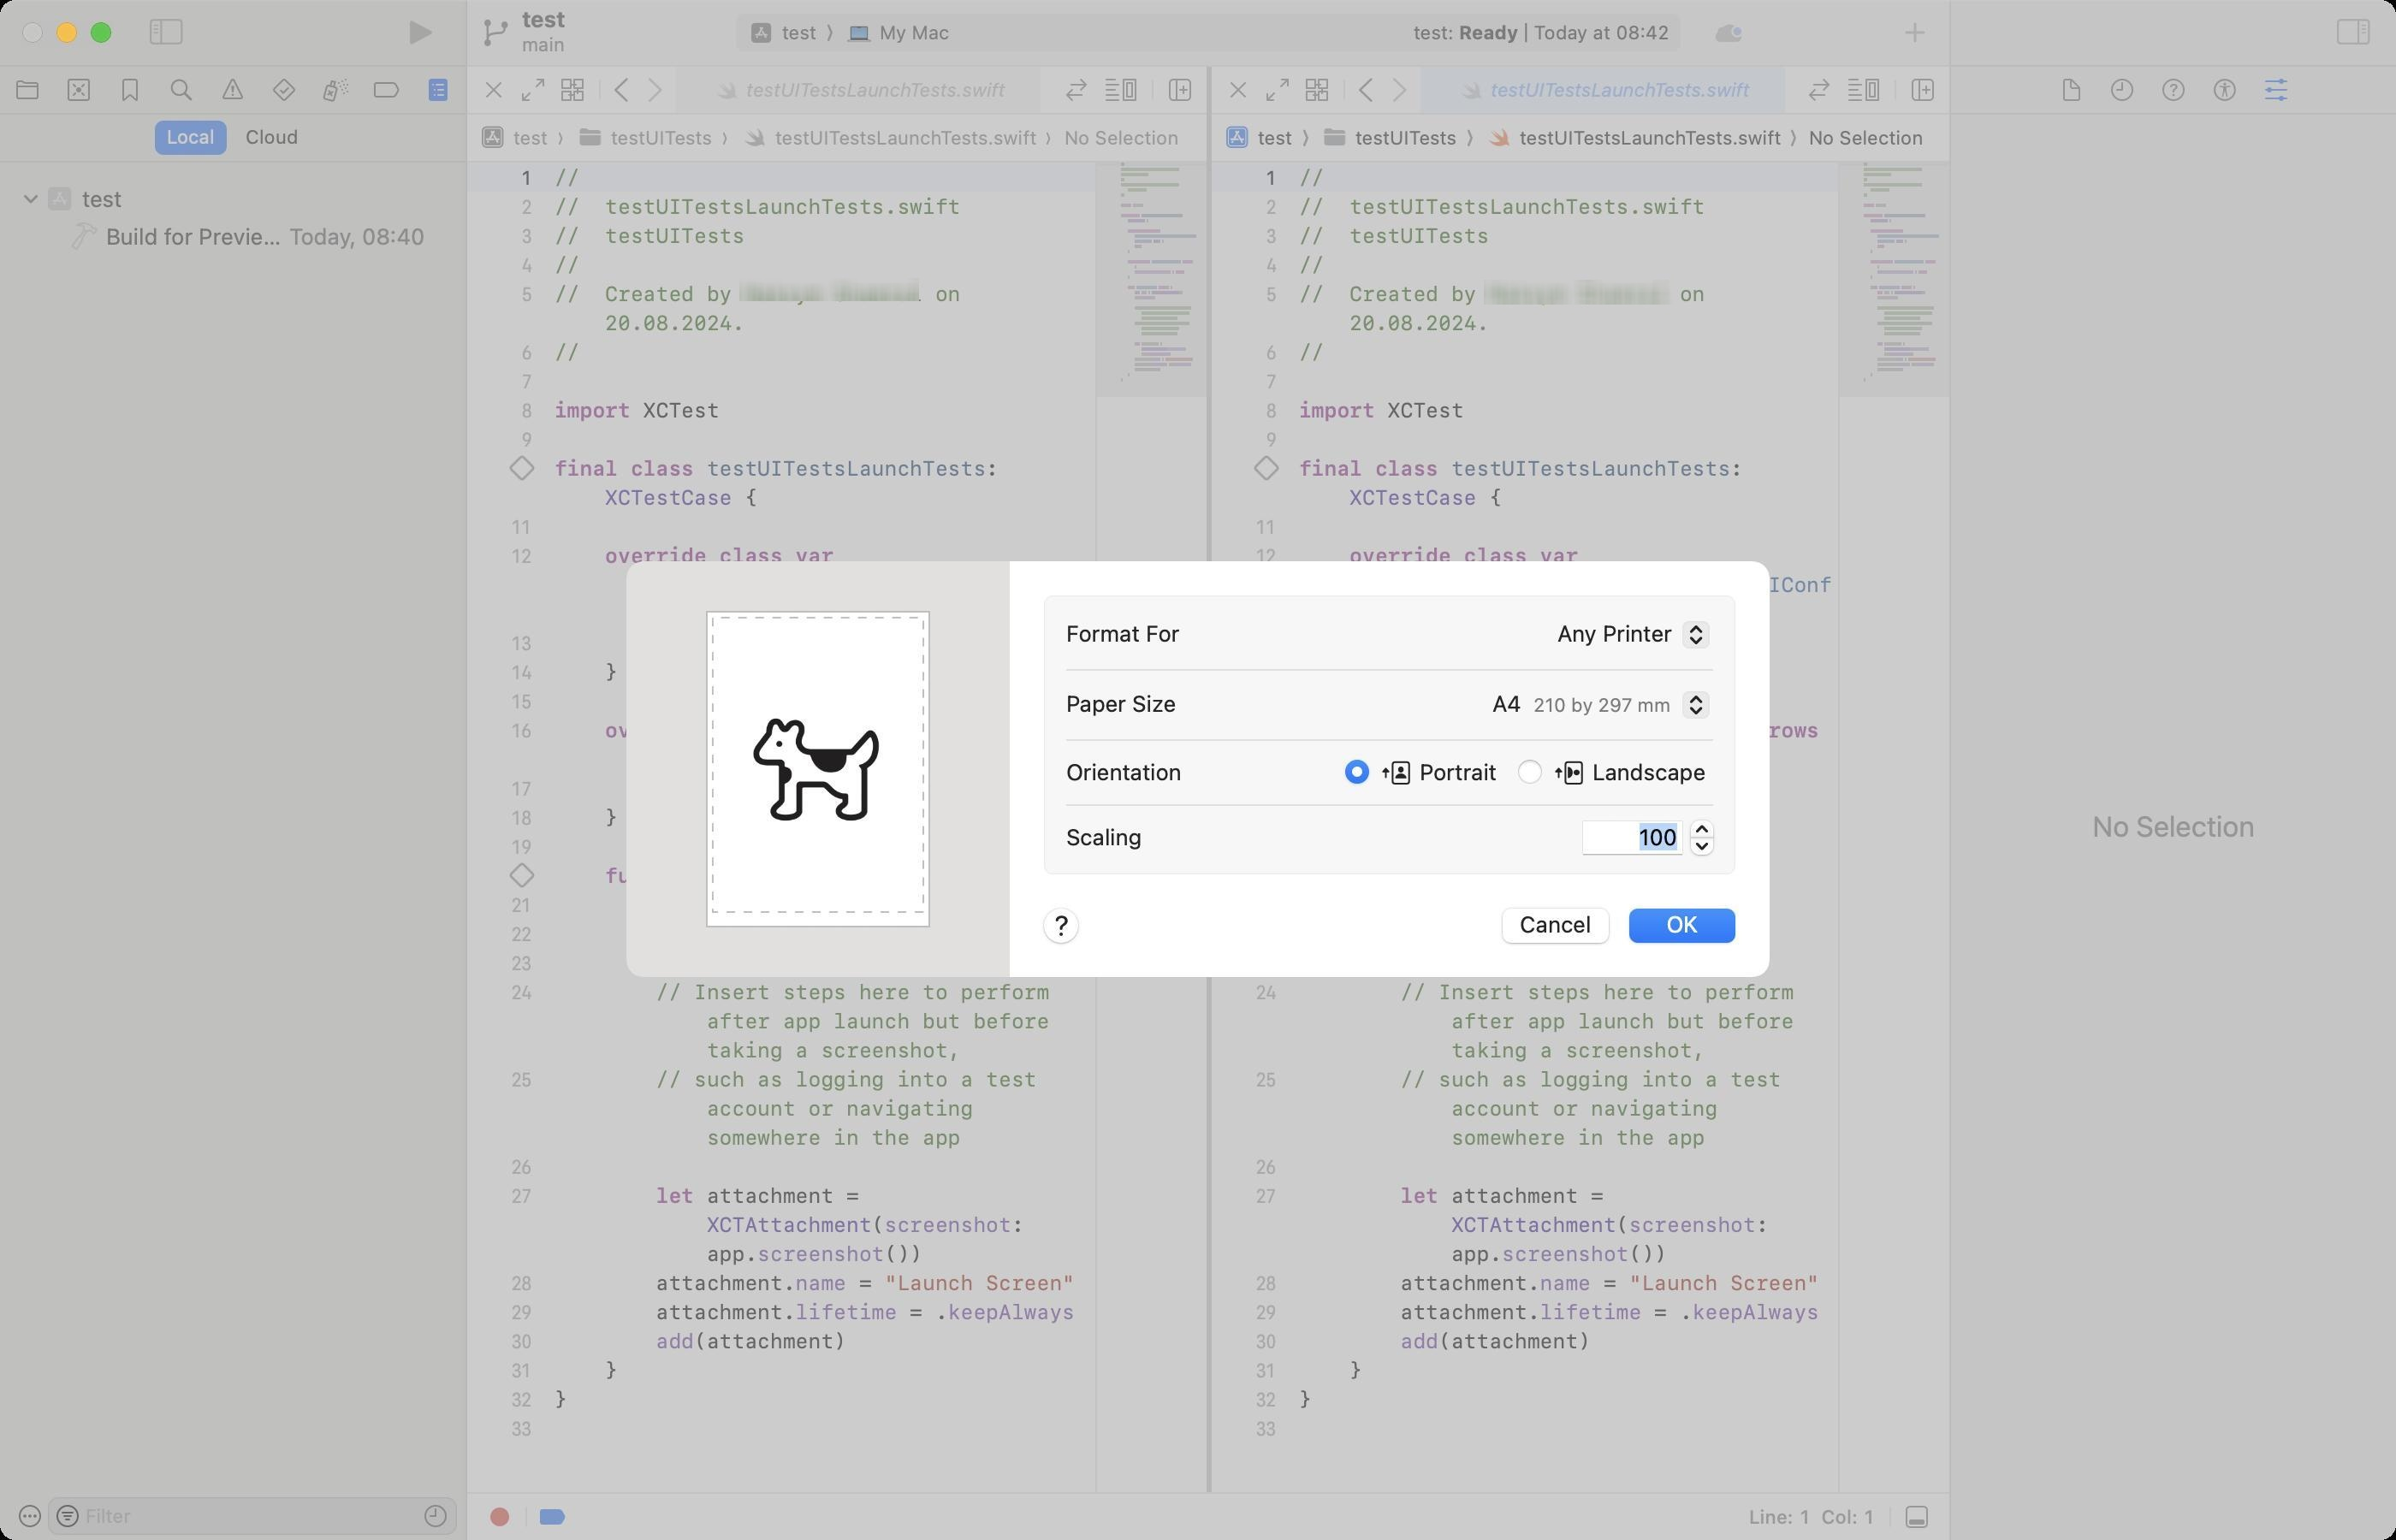
Accessibility tree:
{"name": "test_—_testUITestsLaunchTests.swift", "role": "AXWindow", "description": null, "role_description": "standard window", "value": null, "position": "164.00;127.00", "size": "1400;900", "children": [{"name": "test.xcodeproj", "role": "AXSplitGroup", "description": "/Users/[username]/Code/test/test/test.xcodeproj", "role_description": "split group", "value": null, "position": "0.00;0.00", "size": "1400;900", "children": [{"name": null, "role": "AXGroup", "description": "navigator", "role_description": "group", "value": null, "position": "0.00;0.00", "size": "272;900", "children": [{"name": "", "role": "AXRadioButton", "description": "Project", "role_description": "radio button", "value": 0, "position": "1.00;39.00", "size": "30;27", "children": []}, {"name": "", "role": "AXRadioButton", "description": "Source Control", "role_description": "radio button", "value": 0, "position": "31.00;39.00", "size": "30;27", "children": []}, {"name": "", "role": "AXRadioButton", "description": "Bookmarks", "role_description": "radio button", "value": 0, "position": "61.00;39.00", "size": "30;27", "children": []}, {"name": "", "role": "AXRadioButton", "description": "Find", "role_description": "radio button", "value": 0, "position": "91.00;39.00", "size": "30;27", "children": []}, {"name": "", "role": "AXRadioButton", "description": "Issues", "role_description": "radio button", "value": 0, "position": "121.00;39.00", "size": "30;27", "children": []}, {"name": "", "role": "AXRadioButton", "description": "Tests", "role_description": "radio button", "value": 0, "position": "151.00;39.00", "size": "30;27", "children": []}, {"name": "", "role": "AXRadioButton", "description": "Debug", "role_description": "radio button", "value": 0, "position": "181.00;39.00", "size": "30;27", "children": []}, {"name": "", "role": "AXRadioButton", "description": "Breakpoints", "role_description": "radio button", "value": 0, "position": "211.00;39.00", "size": "30;27", "children": []}, {"name": "", "role": "AXRadioButton", "description": "Reports", "role_description": "radio button", "value": 1, "position": "241.00;39.00", "size": "30;27", "children": []}, {"name": "Local", "role": "AXRadioButton", "description": null, "role_description": "radio button", "value": 1, "position": "90.50;70.50", "size": "42;20", "children": []}, {"name": "Cloud", "role": "AXRadioButton", "description": null, "role_description": "radio button", "value": 0, "position": "136.50;70.50", "size": "45;20", "children": []}, {"name": null, "role": "AXScrollArea", "description": null, "role_description": "scroll area", "value": null, "position": "0.00;95.00", "size": "272;777", "children": [{"name": null, "role": "AXOutline", "description": "Report Navigator", "role_description": "outline", "value": null, "position": "0.00;105.00", "size": "272;767", "children": [{"name": null, "role": "AXRow", "description": null, "role_description": "outline row", "value": null, "position": "0.00;105.00", "size": "272;22", "children": [{"name": null, "role": "AXCell", "description": null, "role_description": "cell", "value": null, "position": "10.00;105.00", "size": "252;22", "children": [{"name": null, "role": "AXImage", "description": "", "role_description": "", "value": null, "position": "26.50;108.00", "size": "17;16", "children": []}, {"name": null, "role": "AXStaticText", "description": null, "role_description": "text", "value": "test", "position": "46.00;108.00", "size": "210;16", "children": []}, {"name": null, "role": "AXDisclosureTriangle", "description": null, "role_description": "disclosure triangle", "value": 1, "position": "12.00;105.00", "size": "13;22", "children": []}]}]}, {"name": null, "role": "AXRow", "description": null, "role_description": "outline row", "value": null, "position": "0.00;127.00", "size": "272;22", "children": [{"name": null, "role": "AXCell", "description": null, "role_description": "cell", "value": null, "position": "10.00;127.00", "size": "252;22", "children": [{"name": null, "role": "AXImage", "description": "", "role_description": "", "value": null, "position": "41.00;130.00", "size": "16;16", "children": []}, {"name": null, "role": "AXStaticText", "description": null, "role_description": "text", "value": "Today, 08:40", "position": "167.00;130.00", "size": "84;16", "children": []}, {"name": null, "role": "AXStaticText", "description": null, "role_description": "text", "value": "Build for Previews", "position": "60.00;130.00", "size": "107;16", "children": []}]}]}, {"name": null, "role": "AXColumn", "description": null, "role_description": "column", "value": null, "position": "10.00;105.00", "size": "252;767", "children": []}]}]}, {"name": null, "role": "AXTextField", "description": "Report navigator filter", "role_description": "search text field", "value": "", "position": "28.00;875.00", "size": "239;22", "children": [{"name": "toggle_filter", "role": "AXButton", "description": null, "role_description": "button", "value": null, "position": "28.00;875.00", "size": "15;22", "children": []}, {"name": "Recent_reports_filter", "role": "AXCheckBox", "description": null, "role_description": "toggle button", "value": 0, "position": "246.00;876.00", "size": "17;20", "children": []}]}, {"name": "", "role": "AXMenuButton", "description": null, "role_description": "menu button", "value": null, "position": "2.00;876.00", "size": "26;20", "children": []}]}, {"name": null, "role": "AXSplitter", "description": null, "role_description": "splitter", "value": 272.0, "position": "272.00;38.00", "size": "1;862", "children": []}, {"name": null, "role": "AXGroup", "description": "editor area", "role_description": "group", "value": null, "position": "273.00;0.00", "size": "866;900", "children": [{"name": null, "role": "AXSplitGroup", "description": null, "role_description": "split group", "value": null, "position": "273.00;0.00", "size": "866;900", "children": [{"name": null, "role": "AXSplitGroup", "description": null, "role_description": "split group", "value": null, "position": "273.00;0.00", "size": "866;900", "children": [{"name": null, "role": "AXGroup", "description": "testUITestsLaunchTests.swift", "role_description": "group", "value": null, "position": "273.00;0.00", "size": "432;900", "children": [{"name": null, "role": "AXGroup", "description": "testUITestsLaunchTests.swift", "role_description": "group", "value": null, "position": "273.00;0.00", "size": "432;900", "children": [{"name": null, "role": "AXSplitGroup", "description": null, "role_description": "split group", "value": null, "position": "273.00;0.00", "size": "432;900", "children": [{"name": null, "role": "AXScrollArea", "description": null, "role_description": "scroll area", "value": null, "position": "273.00;95.00", "size": "432;777", "children": [{"name": null, "role": "AXTextArea", "description": "Source Editor", "role_description": "text entry area", "value": "//\n//  testUITestsLaunchTests.swift\n//  testUITests\n//\n//  Created by [name] [surname] on 20.08.2024.\n//\n\nimport XCTest\n\nfinal class testUITestsLaunchTests: XCTestCase {\n\n    override class var runsForEachTargetApplicationUIConfiguration: Bool {\n        true\n    }\n\n    override func setUpWithError() throws {\n        continueAfterFailure = false\n    }\n\n    func testLaunch() throws {\n        let app = XCUIApplication()\n        app.launch()\n\n        // Insert steps here to perform after app launch but before taking a screenshot,\n        // such as logging into a test account or navigating somewhere in the app\n\n        let attachment = XCTAttachment(screenshot: app.screenshot())\n        attachment.name = \"Launch Screen\"\n        attachment.lifetime = .keepAlways\n        add(attachment)\n    }\n}\n", "position": "273.00;94.00", "size": "432;1138", "children": []}, {"name": null, "role": "AXScrollBar", "description": null, "role_description": "scroll bar", "value": 0.0027662517968565226, "position": "689.00;95.00", "size": "16;777", "children": [{"name": null, "role": "AXValueIndicator", "description": null, "role_description": "value indicator", "value": 0.0027662517968565226, "position": "693.00;97.00", "size": "12;552", "children": []}, {"name": null, "role": "AXButton", "description": null, "role_description": "increment arrow button", "value": null, "position": "689.00;95.00", "size": "0;0", "children": []}, {"name": null, "role": "AXButton", "description": null, "role_description": "decrement arrow button", "value": null, "position": "689.00;95.00", "size": "0;0", "children": []}, {"name": null, "role": "AXButton", "description": null, "role_description": "increment page button", "value": null, "position": "693.00;650.00", "size": "12;222", "children": []}, {"name": null, "role": "AXButton", "description": null, "role_description": "decrement page button", "value": null, "position": "693.00;95.00", "size": "12;2", "children": []}]}, {"name": null, "role": "AXGroup", "description": "Source Editor Change Gutter", "role_description": "group", "value": null, "position": "273.00;94.00", "size": "11;1138", "children": []}, {"name": null, "role": "AXGroup", "description": "Source Editor Gutter", "role_description": "group", "value": null, "position": "284.00;94.00", "size": "30;1138", "children": [{"name": null, "role": "AXButton", "description": "Annotation Line 10: Line: 10", "role_description": "button", "value": "No result", "position": "297.00;265.00", "size": "16;17", "children": []}, {"name": null, "role": "AXButton", "description": "Annotation Line 20: Line: 20", "role_description": "button", "value": "No result", "position": "297.00;503.00", "size": "16;17", "children": []}]}, {"name": null, "role": "AXGroup", "description": "Source Editor Minimap", "role_description": "group", "value": null, "position": "640.00;0.00", "size": "65;900", "children": [{"name": "Minimap_Landmark", "role": "AXStaticText", "description": "testUITestsLaunchTests", "role_description": "text", "value": null, "position": "655.00;122.00", "size": "45;11", "children": []}, {"name": "Minimap_Landmark", "role": "AXStaticText", "description": "runsForEachTargetApplicationUIConfiguration", "role_description": "text", "value": null, "position": "659.00;131.00", "size": "41;11", "children": []}, {"name": "Minimap_Landmark", "role": "AXStaticText", "description": "setUpWithError()", "role_description": "text", "value": null, "position": "659.00;149.00", "size": "41;11", "children": []}, {"name": "Minimap_Landmark", "role": "AXStaticText", "description": "testLaunch()", "role_description": "text", "value": null, "position": "659.00;164.00", "size": "41;11", "children": []}]}]}]}, {"name": null, "role": "AXGroup", "description": "Jump Bar", "role_description": "group", "value": null, "position": "273.00;67.00", "size": "432;28", "children": [{"name": null, "role": "AXPopUpButton", "description": null, "role_description": "pop up button", "value": "test", "position": "273.00;67.00", "size": "62;27", "children": []}, {"name": null, "role": "AXPopUpButton", "description": null, "role_description": "pop up button", "value": "testUITests", "position": "335.00;67.00", "size": "96;27", "children": []}, {"name": null, "role": "AXPopUpButton", "description": null, "role_description": "pop up button", "value": "testUITestsLaunchTests.swift", "position": "431.00;67.00", "size": "189;27", "children": []}, {"name": null, "role": "AXPopUpButton", "description": null, "role_description": "pop up button", "value": "No Selection", "position": "620.00;67.00", "size": "83;27", "children": []}]}]}, {"name": null, "role": "AXGroup", "description": "Tab Bar", "role_description": "group", "value": null, "position": "273.00;39.00", "size": "432;28", "children": [{"name": "Tab_bar,_1_tab", "role": "AXTabGroup", "description": "tab bar", "role_description": "tab group", "value": "{\n    \"name\": \"testUITestsLaunchTests.swift\",\n    \"role\": \"AXRadioButton\",\n    \"description\": null,\n    \"role_description\": \"tab\",\n    \"value\": true,\n    \"position\": \"395.00;39.00\",\n    \"size\": \"213;27\",\n    \"children\": [\n        {\n            \"name\": \"close_tab\",\n            \"role\": \"AXButton\",\n            \"description\": \"Close\",\n            \"role_description\": \"button\",\n            \"value\": null,\n            \"position\": \"399.00;44.50\",\n            \"size\": \"16;16\",\n            \"children\": [\n                {\n                    \"name\": \"close_tab\",\n                    \"role\": \"AXButton\",\n                    \"description\": \"Close\",\n                    \"role_description\": \"button\",\n                    \"value\": null,\n                    \"position\": \"399.00;44.50\",\n                    \"size\": \"16;16\",\n                    \"children\": []\n                }\n            ]\n        }\n    ]\n}", "position": "395.00;39.00", "size": "220;27", "children": [{"name": null, "role": "AXScrollArea", "description": null, "role_description": "scroll area", "value": null, "position": "395.00;39.00", "size": "220;27", "children": [{"name": "testUITestsLaunchTests.swift", "role": "AXRadioButton", "description": null, "role_description": "tab", "value": true, "position": "395.00;39.00", "size": "213;27", "children": [{"name": "close_tab", "role": "AXButton", "description": "Close", "role_description": "button", "value": null, "position": "399.00;44.50", "size": "16;16", "children": [{"name": "close_tab", "role": "AXButton", "description": "Close", "role_description": "button", "value": null, "position": "399.00;44.50", "size": "16;16", "children": []}]}]}]}]}, {"name": "", "role": "AXButton", "description": "Close Editor", "role_description": "button", "value": null, "position": "277.00;39.00", "size": "23;27", "children": []}, {"name": "", "role": "AXCheckBox", "description": "Focus Editor", "role_description": "toggle button", "value": "0", "position": "300.00;39.00", "size": "23;27", "children": []}, {"name": "", "role": "AXButton", "description": "Related Items", "role_description": "button", "value": null, "position": "323.00;39.00", "size": "23;27", "children": []}, {"name": "", "role": "AXButton", "description": "Go Back", "role_description": "button", "value": null, "position": "355.00;39.00", "size": "18;27", "children": []}, {"name": "", "role": "AXButton", "description": "Go Forward", "role_description": "button", "value": null, "position": "373.00;39.00", "size": "18;27", "children": []}, {"name": "", "role": "AXCheckBox", "description": "Code Review", "role_description": "toggle button", "value": "0", "position": "617.00;39.00", "size": "24;27", "children": []}, {"name": "", "role": "AXButton", "description": "editor options", "role_description": "button", "value": null, "position": "641.00;39.00", "size": "28;27", "children": []}, {"name": "", "role": "AXButton", "description": "Add Editor on Right", "role_description": "button", "value": null, "position": "678.00;39.00", "size": "23;27", "children": []}]}]}, {"name": null, "role": "AXSplitter", "description": null, "role_description": "splitter", "value": 432.0, "position": "705.00;38.00", "size": "3;862", "children": []}, {"name": null, "role": "AXGroup", "description": "testUITestsLaunchTests.swift", "role_description": "group", "value": null, "position": "708.00;0.00", "size": "431;900", "children": [{"name": null, "role": "AXGroup", "description": "testUITestsLaunchTests.swift", "role_description": "group", "value": null, "position": "708.00;0.00", "size": "431;900", "children": [{"name": null, "role": "AXSplitGroup", "description": null, "role_description": "split group", "value": null, "position": "708.00;0.00", "size": "431;900", "children": [{"name": null, "role": "AXScrollArea", "description": null, "role_description": "scroll area", "value": null, "position": "708.00;95.00", "size": "431;777", "children": [{"name": null, "role": "AXTextArea", "description": "Source Editor", "role_description": "text entry area", "value": "//\n//  testUITestsLaunchTests.swift\n//  testUITests\n//\n//  Created by [name] [surname] on 20.08.2024.\n//\n\nimport XCTest\n\nfinal class testUITestsLaunchTests: XCTestCase {\n\n    override class var runsForEachTargetApplicationUIConfiguration: Bool {\n        true\n    }\n\n    override func setUpWithError() throws {\n        continueAfterFailure = false\n    }\n\n    func testLaunch() throws {\n        let app = XCUIApplication()\n        app.launch()\n\n        // Insert steps here to perform after app launch but before taking a screenshot,\n        // such as logging into a test account or navigating somewhere in the app\n\n        let attachment = XCTAttachment(screenshot: app.screenshot())\n        attachment.name = \"Launch Screen\"\n        attachment.lifetime = .keepAlways\n        add(attachment)\n    }\n}\n", "position": "708.00;94.00", "size": "431;1138", "children": []}, {"name": null, "role": "AXScrollBar", "description": null, "role_description": "scroll bar", "value": 0.0027662517968565226, "position": "1123.00;95.00", "size": "16;777", "children": [{"name": null, "role": "AXValueIndicator", "description": null, "role_description": "value indicator", "value": 0.0027662517968565226, "position": "1127.00;97.00", "size": "12;552", "children": []}, {"name": null, "role": "AXButton", "description": null, "role_description": "increment arrow button", "value": null, "position": "1123.00;95.00", "size": "0;0", "children": []}, {"name": null, "role": "AXButton", "description": null, "role_description": "decrement arrow button", "value": null, "position": "1123.00;95.00", "size": "0;0", "children": []}, {"name": null, "role": "AXButton", "description": null, "role_description": "increment page button", "value": null, "position": "1127.00;650.00", "size": "12;222", "children": []}, {"name": null, "role": "AXButton", "description": null, "role_description": "decrement page button", "value": null, "position": "1127.00;95.00", "size": "12;2", "children": []}]}, {"name": null, "role": "AXGroup", "description": "Source Editor Gutter", "role_description": "group", "value": null, "position": "719.00;94.00", "size": "30;1138", "children": [{"name": null, "role": "AXButton", "description": "Annotation Line 10: Line: 10", "role_description": "button", "value": "No result", "position": "732.00;265.00", "size": "16;17", "children": []}, {"name": null, "role": "AXButton", "description": "Annotation Line 20: Line: 20", "role_description": "button", "value": "No result", "position": "732.00;503.00", "size": "16;17", "children": []}]}, {"name": null, "role": "AXGroup", "description": "Source Editor Change Gutter", "role_description": "group", "value": null, "position": "708.00;94.00", "size": "11;1138", "children": []}, {"name": null, "role": "AXGroup", "description": "Source Editor Minimap", "role_description": "group", "value": null, "position": "1074.00;0.00", "size": "65;900", "children": [{"name": "Minimap_Landmark", "role": "AXStaticText", "description": "testUITestsLaunchTests", "role_description": "text", "value": null, "position": "1089.00;122.00", "size": "45;11", "children": []}, {"name": "Minimap_Landmark", "role": "AXStaticText", "description": "runsForEachTargetApplicationUIConfiguration", "role_description": "text", "value": null, "position": "1093.00;131.00", "size": "41;11", "children": []}, {"name": "Minimap_Landmark", "role": "AXStaticText", "description": "setUpWithError()", "role_description": "text", "value": null, "position": "1093.00;149.00", "size": "41;11", "children": []}, {"name": "Minimap_Landmark", "role": "AXStaticText", "description": "testLaunch()", "role_description": "text", "value": null, "position": "1093.00;164.00", "size": "41;11", "children": []}]}]}]}, {"name": null, "role": "AXGroup", "description": "Jump Bar", "role_description": "group", "value": null, "position": "708.00;67.00", "size": "431;28", "children": [{"name": null, "role": "AXPopUpButton", "description": null, "role_description": "pop up button", "value": "test", "position": "708.00;67.00", "size": "62;27", "children": []}, {"name": null, "role": "AXPopUpButton", "description": null, "role_description": "pop up button", "value": "testUITests", "position": "770.00;67.00", "size": "96;27", "children": []}, {"name": null, "role": "AXPopUpButton", "description": null, "role_description": "pop up button", "value": "testUITestsLaunchTests.swift", "position": "866.00;67.00", "size": "189;27", "children": []}, {"name": null, "role": "AXPopUpButton", "description": null, "role_description": "pop up button", "value": "No Selection", "position": "1055.00;67.00", "size": "83;27", "children": []}]}]}, {"name": null, "role": "AXGroup", "description": "Tab Bar", "role_description": "group", "value": null, "position": "708.00;39.00", "size": "431;28", "children": [{"name": "Tab_bar,_1_tab", "role": "AXTabGroup", "description": "tab bar", "role_description": "tab group", "value": "{\n    \"name\": \"testUITestsLaunchTests.swift\",\n    \"role\": \"AXRadioButton\",\n    \"description\": null,\n    \"role_description\": \"tab\",\n    \"value\": true,\n    \"position\": \"830.00;39.00\",\n    \"size\": \"213;27\",\n    \"children\": [\n        {\n            \"name\": \"close_tab\",\n            \"role\": \"AXButton\",\n            \"description\": \"Close\",\n            \"role_description\": \"button\",\n            \"value\": null,\n            \"position\": \"834.00;44.50\",\n            \"size\": \"16;16\",\n            \"children\": [\n                {\n                    \"name\": \"close_tab\",\n                    \"role\": \"AXButton\",\n                    \"description\": \"Close\",\n                    \"role_description\": \"button\",\n                    \"value\": null,\n                    \"position\": \"834.00;44.50\",\n                    \"size\": \"16;16\",\n                    \"children\": []\n                }\n            ]\n        }\n    ]\n}", "position": "830.00;39.00", "size": "219;27", "children": [{"name": null, "role": "AXScrollArea", "description": null, "role_description": "scroll area", "value": null, "position": "830.00;39.00", "size": "219;27", "children": [{"name": "testUITestsLaunchTests.swift", "role": "AXRadioButton", "description": null, "role_description": "tab", "value": true, "position": "830.00;39.00", "size": "213;27", "children": [{"name": "close_tab", "role": "AXButton", "description": "Close", "role_description": "button", "value": null, "position": "834.00;44.50", "size": "16;16", "children": [{"name": "close_tab", "role": "AXButton", "description": "Close", "role_description": "button", "value": null, "position": "834.00;44.50", "size": "16;16", "children": []}]}]}]}]}, {"name": "", "role": "AXButton", "description": "Close Editor", "role_description": "button", "value": null, "position": "712.00;39.00", "size": "23;27", "children": []}, {"name": "", "role": "AXCheckBox", "description": "Focus Editor", "role_description": "toggle button", "value": "0", "position": "735.00;39.00", "size": "23;27", "children": []}, {"name": "", "role": "AXButton", "description": "Related Items", "role_description": "button", "value": null, "position": "758.00;39.00", "size": "23;27", "children": []}, {"name": "", "role": "AXButton", "description": "Go Back", "role_description": "button", "value": null, "position": "790.00;39.00", "size": "18;27", "children": []}, {"name": "", "role": "AXButton", "description": "Go Forward", "role_description": "button", "value": null, "position": "808.00;39.00", "size": "18;27", "children": []}, {"name": "", "role": "AXCheckBox", "description": "Code Review", "role_description": "toggle button", "value": "0", "position": "1051.00;39.00", "size": "24;27", "children": []}, {"name": "", "role": "AXButton", "description": "editor options", "role_description": "button", "value": null, "position": "1075.00;39.00", "size": "28;27", "children": []}, {"name": "", "role": "AXButton", "description": "Add Editor on Right", "role_description": "button", "value": null, "position": "1112.00;39.00", "size": "23;27", "children": []}]}]}]}, {"name": null, "role": "AXGroup", "description": "debug bar", "role_description": "group", "value": null, "position": "273.00;873.00", "size": "866;27", "children": [{"name": "", "role": "AXButton", "description": "Record UI Test", "role_description": "button", "value": null, "position": "277.00;873.00", "size": "30;27", "children": []}, {"name": "", "role": "AXCheckBox", "description": "Breakpoints", "role_description": "toggle button", "value": 1, "position": "308.00;873.00", "size": "30;27", "children": []}, {"name": null, "role": "AXStaticText", "description": null, "role_description": "text", "value": "Line: 1  Col: 1", "position": "1020.00;879.50", "size": "78;14", "children": []}, {"name": "", "role": "AXButton", "description": "show debug area", "role_description": "button", "value": null, "position": "1105.00;873.00", "size": "30;27", "children": []}]}]}]}, {"name": null, "role": "AXSplitter", "description": null, "role_description": "splitter", "value": 866.0, "position": "1139.00;38.00", "size": "1;862", "children": []}, {"name": null, "role": "AXGroup", "description": "inspector", "role_description": "group", "value": null, "position": "1140.00;0.00", "size": "260;900", "children": [{"name": null, "role": "AXScrollArea", "description": null, "role_description": "scroll area", "value": null, "position": "1140.00;66.00", "size": "260;834", "children": [{"name": null, "role": "AXGroup", "description": null, "role_description": "group", "value": null, "position": "1140.00;66.00", "size": "260;834", "children": [{"name": null, "role": "AXStaticText", "description": null, "role_description": "text", "value": "No Selection", "position": "1218.50;473.00", "size": "103;20", "children": []}]}, {"name": null, "role": "AXScrollBar", "description": null, "role_description": "scroll bar", "value": 0.0, "position": "1384.00;66.00", "size": "16;834", "children": []}]}, {"name": "", "role": "AXRadioButton", "description": "File Inspector", "role_description": "radio button", "value": 0, "position": "1195.00;39.00", "size": "30;27", "children": []}, {"name": "", "role": "AXRadioButton", "description": "History Inspector", "role_description": "radio button", "value": 0, "position": "1225.00;39.00", "size": "30;27", "children": []}, {"name": "", "role": "AXRadioButton", "description": "Quick Help Inspector", "role_description": "radio button", "value": 0, "position": "1255.00;39.00", "size": "30;27", "children": []}, {"name": "", "role": "AXRadioButton", "description": "Accessibility Inspector", "role_description": "radio button", "value": 0, "position": "1285.00;39.00", "size": "30;27", "children": []}, {"name": "", "role": "AXRadioButton", "description": "Attributes Inspector", "role_description": "radio button", "value": 1, "position": "1315.00;39.00", "size": "30;27", "children": []}]}]}, {"name": null, "role": "AXToolbar", "description": null, "role_description": "toolbar", "value": null, "position": "0.00;0.00", "size": "1400;38", "children": [{"name": null, "role": "AXButton", "description": "Hide Navigator", "role_description": "button", "value": null, "position": "76.00;0.00", "size": "42;38", "children": []}, {"name": null, "role": "AXGroup", "description": null, "role_description": "group", "value": null, "position": "176.00;0.00", "size": "92;38", "children": [{"name": "Run", "role": "AXButton", "description": null, "role_description": "button", "value": null, "position": "225.00;7.00", "size": "40;25", "children": []}]}, {"name": null, "role": "AXButton", "description": "Branch Chooser", "role_description": "button", "value": "test, main", "position": "277.00;0.00", "size": "136;38", "children": [{"name": null, "role": "AXButton", "description": "Branch Chooser", "role_description": "button", "value": "test, main", "position": "281.00;2.00", "size": "128;34", "children": [{"name": null, "role": "AXStaticText", "description": null, "role_description": "text", "value": "test", "position": "303.00;3.00", "size": "30;16", "children": []}, {"name": null, "role": "AXStaticText", "description": null, "role_description": "text", "value": "main", "position": "303.00;19.00", "size": "30;14", "children": []}, {"name": null, "role": "AXImage", "description": "", "role_description": "image", "value": null, "position": "281.00;7.00", "size": "18;24", "children": []}]}]}, {"name": null, "role": "AXGroup", "description": null, "role_description": "group", "value": null, "position": "426.00;0.00", "size": "560;38", "children": [{"name": null, "role": "AXGroup", "description": "Activity View", "role_description": "group", "value": null, "position": "430.00;8.00", "size": "552;22", "children": [{"name": null, "role": "AXList", "description": "path", "role_description": "list", "value": null, "position": "430.00;8.00", "size": "140;22", "children": [{"name": null, "role": "AXPopUpButton", "description": "Active Scheme", "role_description": "pop up button", "value": "test", "position": "430.00;8.00", "size": "62;22", "children": []}, {"name": null, "role": "AXPopUpButton", "description": "Active Run Destination", "role_description": "pop up button", "value": "My Mac", "position": "492.00;8.00", "size": "78;22", "children": []}]}, {"name": null, "role": "AXStaticText", "description": null, "role_description": "text", "value": "test: Ready │ Today at 08:42", "position": "824.00;12.00", "size": "154;14", "children": []}]}]}, {"name": null, "role": "AXButton", "description": "Notices", "role_description": "button", "value": null, "position": "995.00;0.00", "size": "30;38", "children": []}, {"name": null, "role": "AXButton", "description": "Library", "role_description": "button", "value": null, "position": "1103.00;0.00", "size": "32;38", "children": []}, {"name": null, "role": "AXButton", "description": "Hide Inspector", "role_description": "button", "value": null, "position": "1354.00;0.00", "size": "42;38", "children": []}]}, {"name": null, "role": "AXButton", "description": null, "role_description": "close button", "value": null, "position": "12.00;11.00", "size": "14;16", "children": []}, {"name": null, "role": "AXButton", "description": null, "role_description": "zoom button", "value": null, "position": "52.00;11.00", "size": "14;16", "children": [{"name": null, "role": "AXGroup", "description": null, "role_description": "group", "value": null, "position": "52.00;11.00", "size": "14;16", "children": [{"name": null, "role": "AXGroup", "description": null, "role_description": "group", "value": null, "position": "52.00;11.00", "size": "14;16", "children": []}]}]}, {"name": null, "role": "AXButton", "description": null, "role_description": "minimize button", "value": null, "position": "32.00;11.00", "size": "14;16", "children": []}, {"name": null, "role": "AXSheet", "description": null, "role_description": "sheet", "value": null, "position": "366.00;328.00", "size": "668;243", "children": [{"name": null, "role": "AXSplitGroup", "description": null, "role_description": "split group", "value": null, "position": "366.00;328.00", "size": "668;243", "children": [{"name": null, "role": "AXGroup", "description": null, "role_description": "group", "value": null, "position": "412.50;357.00", "size": "131;185", "children": [{"name": null, "role": "AXImage", "description": "Clarus", "role_description": "image", "value": null, "position": "434.50;406.00", "size": "87;87", "children": []}]}, {"name": null, "role": "AXSplitter", "description": null, "role_description": "splitter", "value": 224.0, "position": "590.00;328.00", "size": "0;243", "children": []}, {"name": "OK", "role": "AXButton", "description": null, "role_description": "button", "value": null, "position": "945.00;526.00", "size": "76;32", "children": []}, {"name": null, "role": "AXButton", "description": "Help", "role_description": "button", "value": null, "position": "607.00;530.00", "size": "25;25", "children": []}, {"name": null, "role": "AXGroup", "description": null, "role_description": "group", "value": null, "position": "607.00;346.00", "size": "410;169", "children": [{"name": null, "role": "AXStaticText", "description": null, "role_description": "text", "value": "Format For", "position": "621.00;362.00", "size": "70;16", "children": []}, {"name": null, "role": "AXPopUpButton", "description": null, "role_description": "pop up button", "value": "Any Printer", "position": "899.00;360.00", "size": "106;25", "children": []}, {"name": null, "role": "AXStaticText", "description": null, "role_description": "text", "value": "Paper Size", "position": "621.00;403.00", "size": "68;16", "children": []}, {"name": null, "role": "AXPopUpButton", "description": null, "role_description": "pop up button", "value": "A4  210 by 297 mm", "position": "861.00;401.00", "size": "144;25", "children": []}, {"name": null, "role": "AXStaticText", "description": null, "role_description": "text", "value": "Orientation", "position": "621.00;443.00", "size": "72;16", "children": []}, {"name": "Portrait", "role": "AXRadioButton", "description": null, "role_description": "radio button", "value": 1, "position": "784.00;442.50", "size": "95;18", "children": []}, {"name": "Landscape", "role": "AXRadioButton", "description": null, "role_description": "radio button", "value": 0, "position": "885.00;442.50", "size": "116;18", "children": []}, {"name": null, "role": "AXTextField", "description": null, "role_description": "text field", "value": "100", "position": "924.00;479.00", "size": "60;21", "children": []}, {"name": null, "role": "AXStaticText", "description": null, "role_description": "text", "value": "Scaling", "position": "621.00;481.00", "size": "48;16", "children": []}, {"name": null, "role": "AXIncrementor", "description": null, "role_description": "stepper", "value": 100.0, "position": "985.00;475.50", "size": "19;28", "children": [{"name": null, "role": "AXButton", "description": null, "role_description": "increment arrow button", "value": null, "position": "985.00;475.50", "size": "19;14", "children": []}, {"name": null, "role": "AXButton", "description": null, "role_description": "decrement arrow button", "value": null, "position": "985.00;489.50", "size": "19;14", "children": []}]}]}, {"name": "Cancel", "role": "AXButton", "description": null, "role_description": "button", "value": null, "position": "871.00;526.00", "size": "76;32", "children": []}]}]}]}